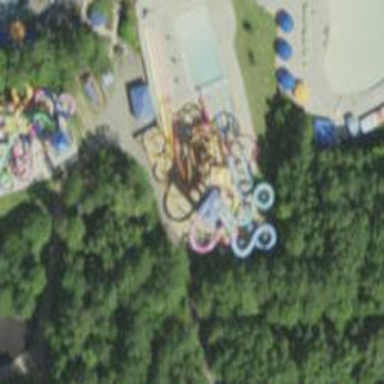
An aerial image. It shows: Water slide attraction.